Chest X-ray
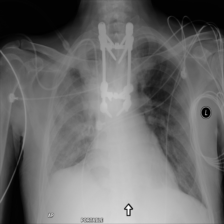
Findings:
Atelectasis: negative
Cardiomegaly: negative
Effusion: positive
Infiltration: negative
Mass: positive
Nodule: negative
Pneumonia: negative
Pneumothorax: negative
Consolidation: positive
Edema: negative
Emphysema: negative
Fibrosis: negative
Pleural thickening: negative
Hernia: negative